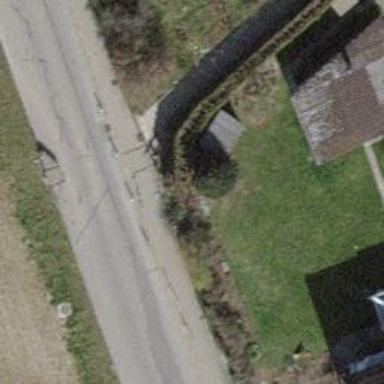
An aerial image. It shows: Hedge acting as barrier.